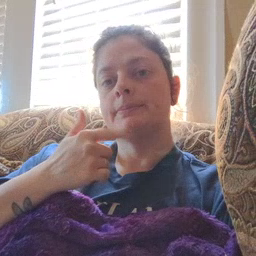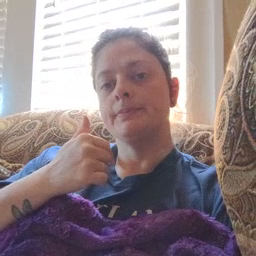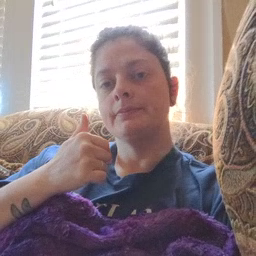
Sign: red